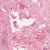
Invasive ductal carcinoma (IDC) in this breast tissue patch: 0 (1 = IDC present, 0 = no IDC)